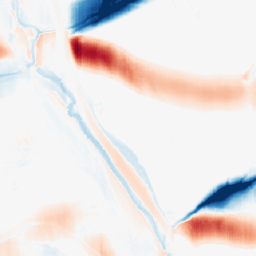
Category: morphological
Decomposition family: morphological_ellipse
Decomposition parameters: operation: average
width: 50
height: 5
Upsampling method: nearest
Upsampling parameters: scale: 2
Upsampling scale: 2